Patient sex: F
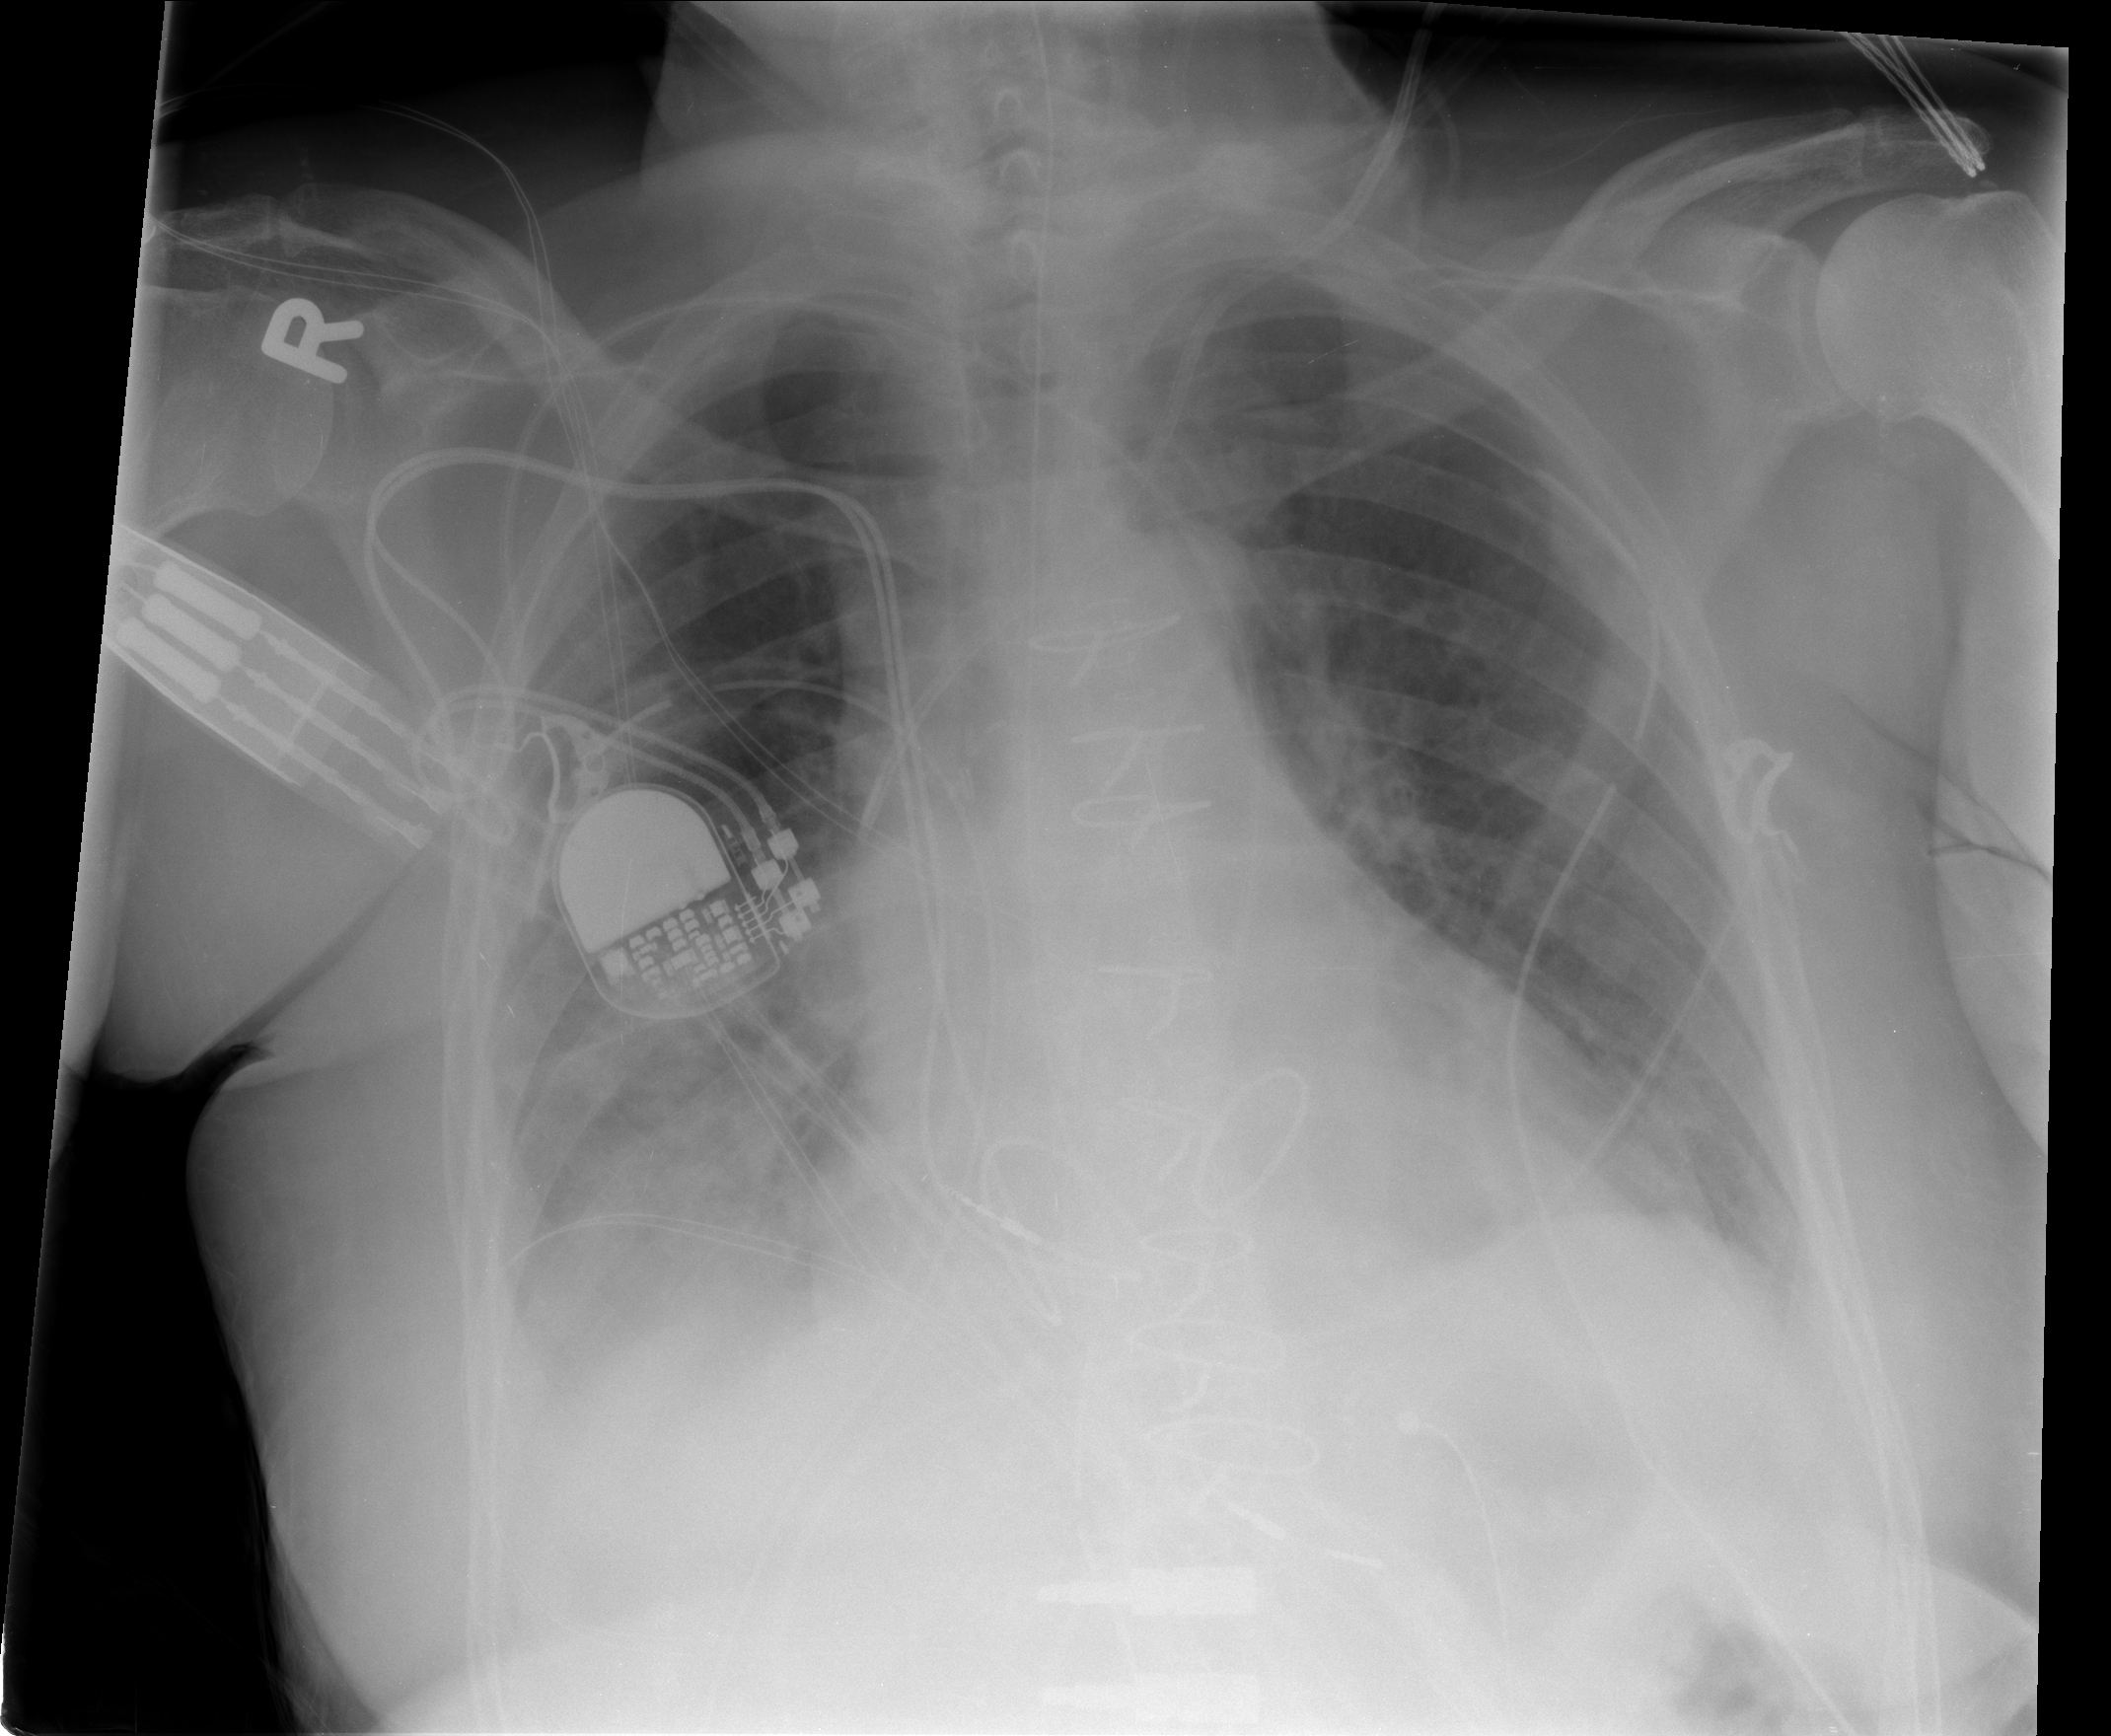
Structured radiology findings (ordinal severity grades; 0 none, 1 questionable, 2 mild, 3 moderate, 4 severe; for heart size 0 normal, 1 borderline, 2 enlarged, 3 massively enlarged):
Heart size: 1
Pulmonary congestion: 0
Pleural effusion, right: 2
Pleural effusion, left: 0
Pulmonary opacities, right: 0
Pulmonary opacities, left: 0
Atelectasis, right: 2
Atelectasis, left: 1